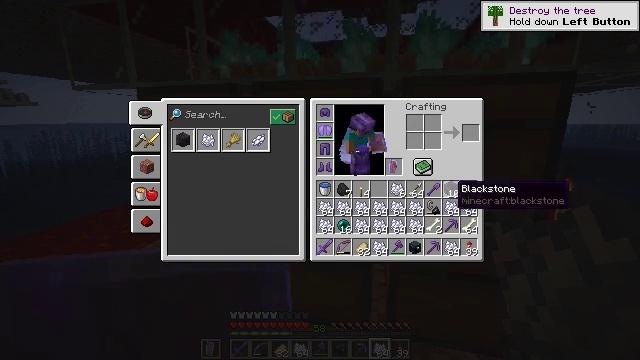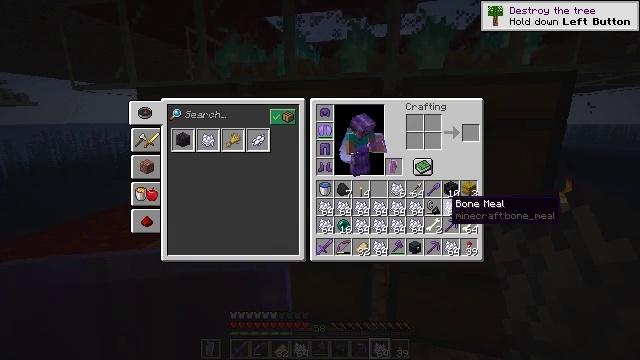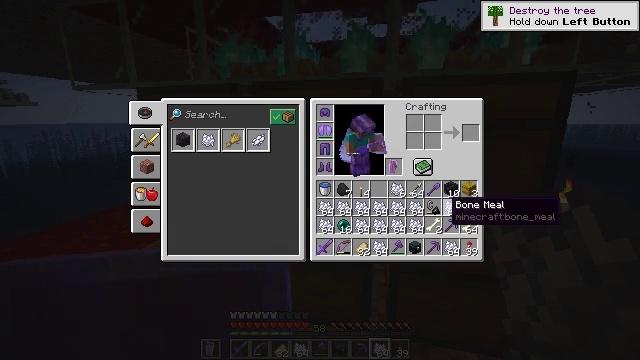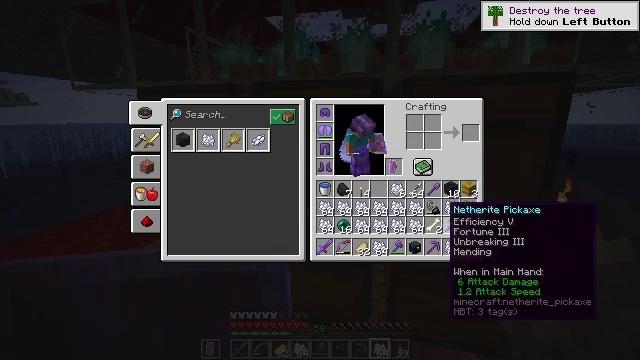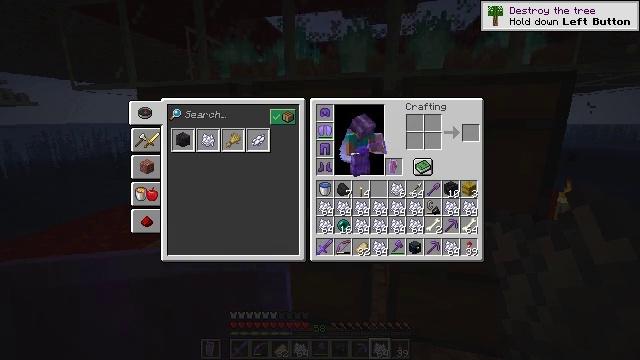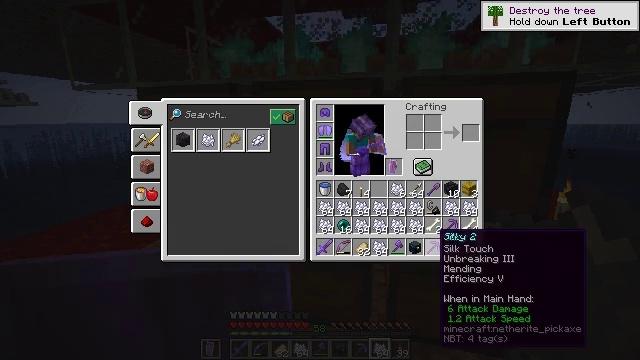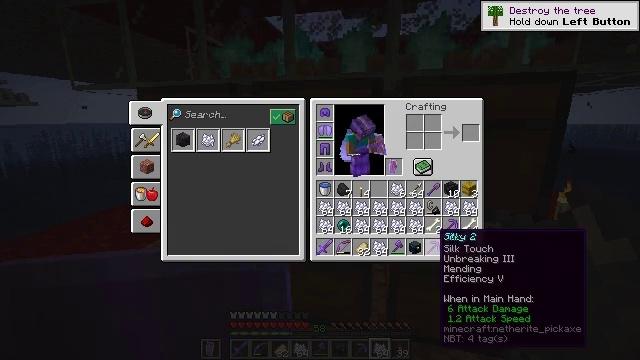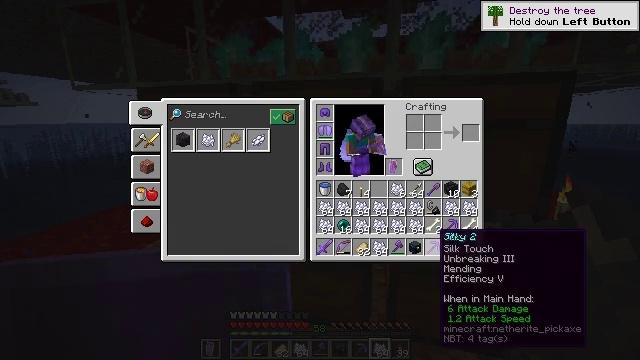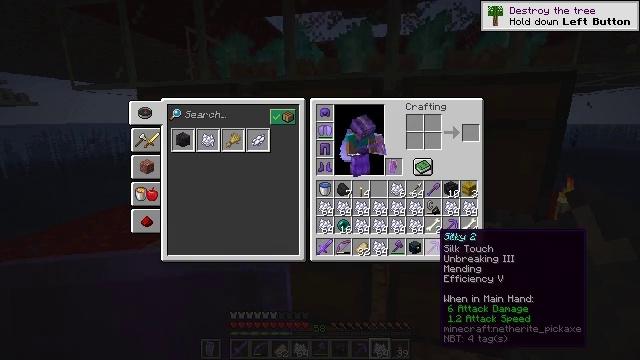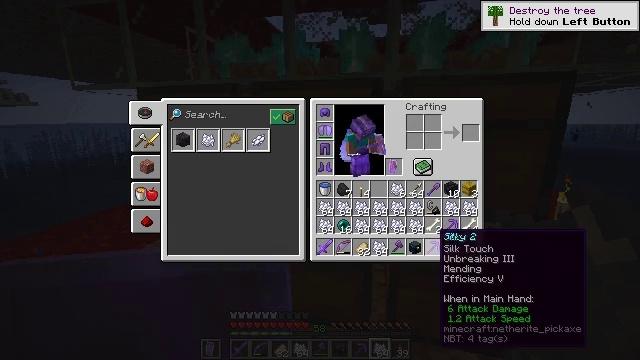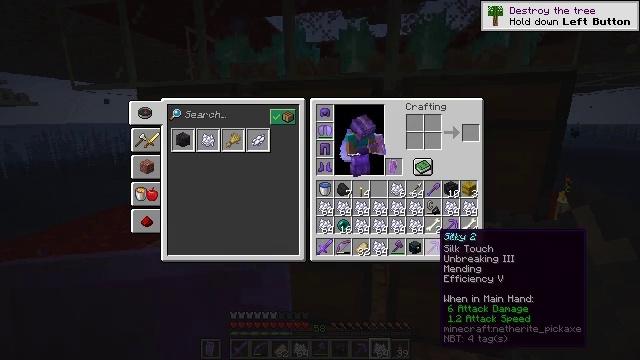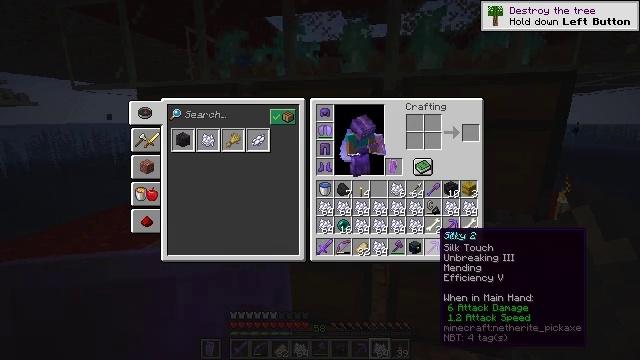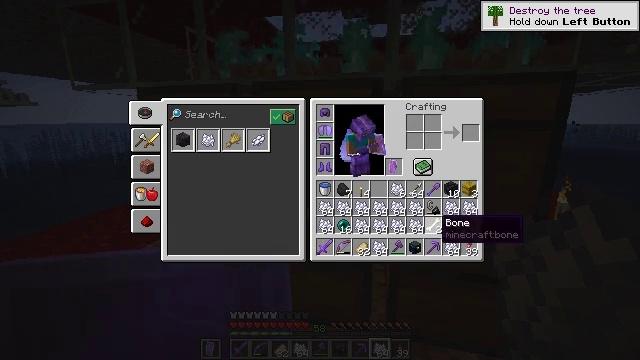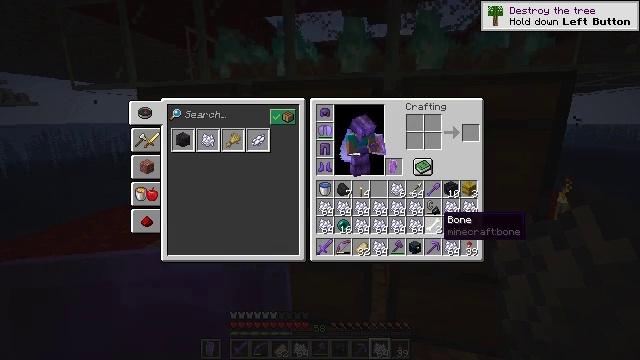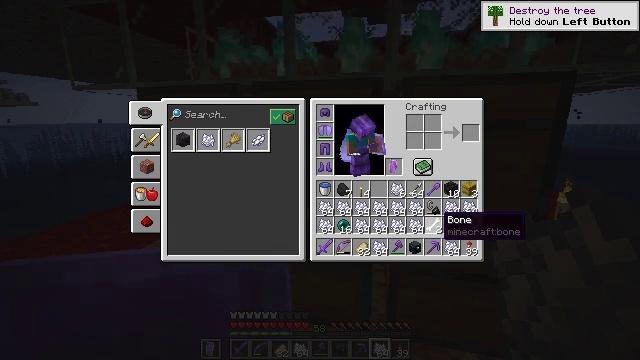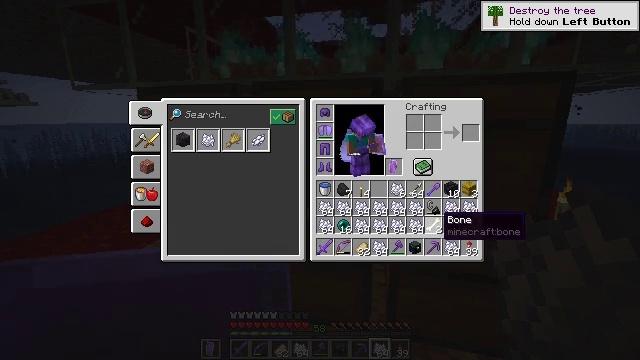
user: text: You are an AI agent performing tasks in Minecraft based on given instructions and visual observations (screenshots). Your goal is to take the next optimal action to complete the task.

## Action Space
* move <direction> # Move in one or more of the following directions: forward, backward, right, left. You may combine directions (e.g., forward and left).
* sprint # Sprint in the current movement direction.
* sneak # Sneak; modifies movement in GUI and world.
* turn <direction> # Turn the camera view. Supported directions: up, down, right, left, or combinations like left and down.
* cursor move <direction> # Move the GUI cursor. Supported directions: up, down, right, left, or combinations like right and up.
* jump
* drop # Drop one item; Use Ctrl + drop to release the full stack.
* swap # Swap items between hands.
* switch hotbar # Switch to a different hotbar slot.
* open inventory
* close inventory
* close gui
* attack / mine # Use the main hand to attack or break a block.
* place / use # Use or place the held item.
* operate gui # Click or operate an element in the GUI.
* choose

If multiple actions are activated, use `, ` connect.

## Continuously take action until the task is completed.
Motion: motion action
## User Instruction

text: Break bones down into bone meal.
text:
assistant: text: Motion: turn down
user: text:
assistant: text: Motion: no_op
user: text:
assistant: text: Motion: no_op
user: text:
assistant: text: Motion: turn down
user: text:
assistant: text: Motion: turn down
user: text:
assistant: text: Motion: no_op
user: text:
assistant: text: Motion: no_op
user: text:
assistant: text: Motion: no_op
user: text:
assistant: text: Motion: no_op
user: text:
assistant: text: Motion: no_op
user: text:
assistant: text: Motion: no_op
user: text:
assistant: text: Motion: turn up
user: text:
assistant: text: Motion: no_op
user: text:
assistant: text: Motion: no_op
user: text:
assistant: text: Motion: no_op
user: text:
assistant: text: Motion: no_op
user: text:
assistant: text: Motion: no_op
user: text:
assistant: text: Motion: no_op
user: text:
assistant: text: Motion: no_op
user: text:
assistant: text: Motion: attack / mine
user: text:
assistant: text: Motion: attack / mine
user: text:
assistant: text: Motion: turn up, attack / mine
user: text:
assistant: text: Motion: turn up
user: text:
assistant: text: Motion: turn up
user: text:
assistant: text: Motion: turn up
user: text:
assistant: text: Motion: turn up
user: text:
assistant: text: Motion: no_op
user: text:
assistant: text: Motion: no_op
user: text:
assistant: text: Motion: no_op
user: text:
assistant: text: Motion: no_op